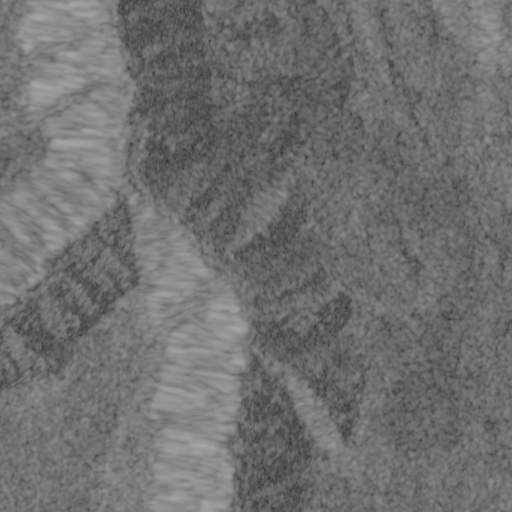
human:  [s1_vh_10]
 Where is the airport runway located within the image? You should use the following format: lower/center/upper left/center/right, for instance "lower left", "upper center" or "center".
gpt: The airport runway is located in the upper center of the image.
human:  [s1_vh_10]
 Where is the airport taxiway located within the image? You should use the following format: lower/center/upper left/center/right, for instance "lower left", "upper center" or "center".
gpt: The airport taxiway is located in the upper right of the image.
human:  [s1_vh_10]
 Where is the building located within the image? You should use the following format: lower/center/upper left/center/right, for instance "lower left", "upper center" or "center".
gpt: The building is located in the upper right of the image.
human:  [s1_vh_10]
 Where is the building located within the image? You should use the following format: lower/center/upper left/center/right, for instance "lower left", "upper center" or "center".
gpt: The building is located in the upper right of the image.
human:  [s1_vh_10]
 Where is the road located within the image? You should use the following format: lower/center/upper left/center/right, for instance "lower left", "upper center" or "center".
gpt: There is no road in the image.

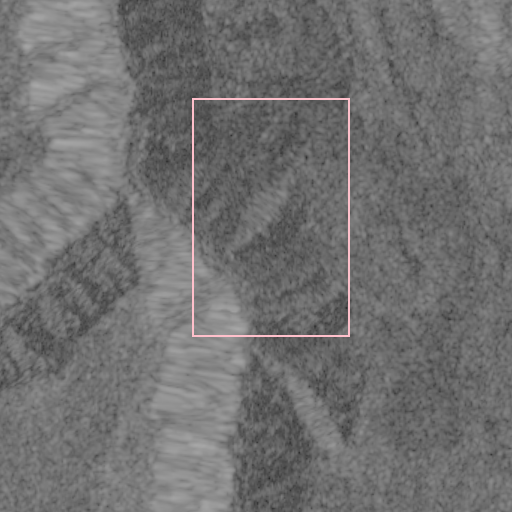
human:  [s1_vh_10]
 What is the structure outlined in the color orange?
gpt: There is no orange outline.
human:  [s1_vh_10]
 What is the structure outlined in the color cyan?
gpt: There is no structure outlined in cyan.